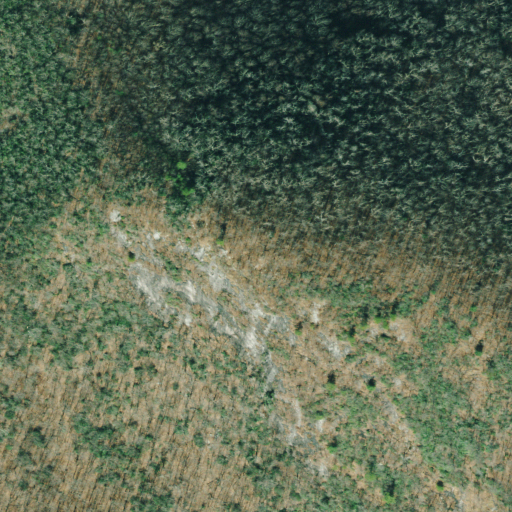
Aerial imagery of mountain in Georgia named Flint Knob containing deciduous forest, mixed forest, and shrub